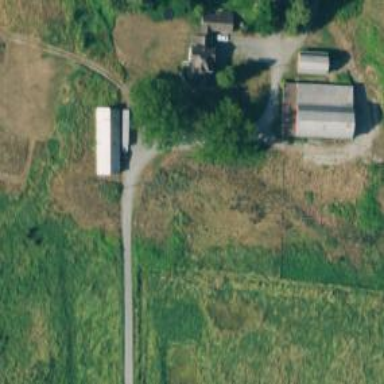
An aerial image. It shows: Driveway along embankment.